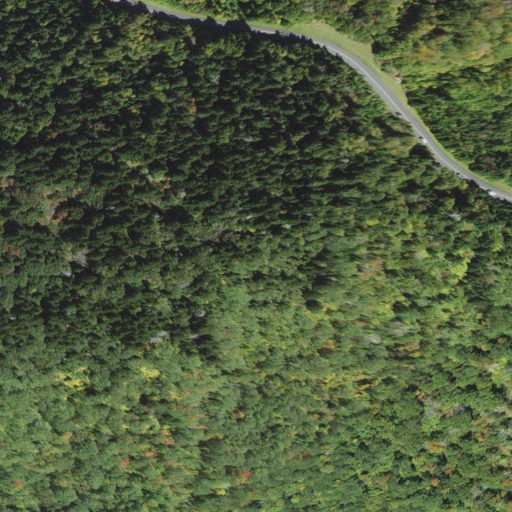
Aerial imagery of mountain in North Carolina named Lone Bald containing evergreen forest, deciduous forest, mixed forest, open development, shrub, and low intensity development